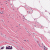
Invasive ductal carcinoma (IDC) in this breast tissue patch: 0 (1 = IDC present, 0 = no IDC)